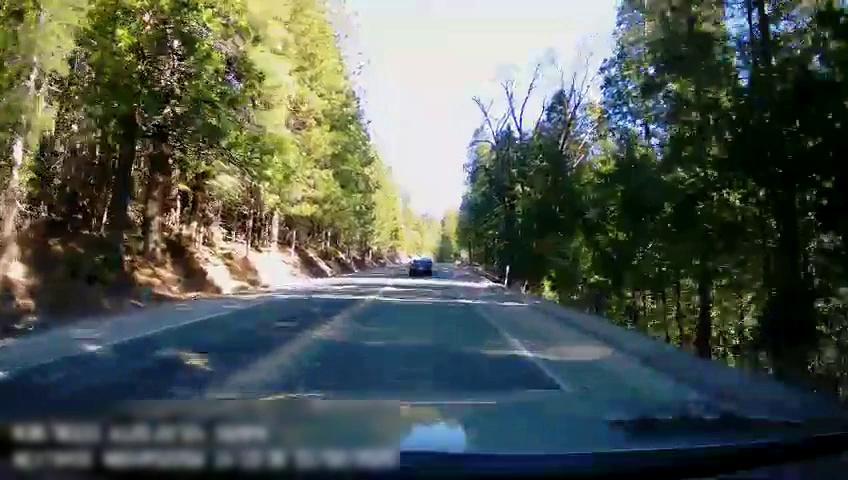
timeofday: Day
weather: Sunny
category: Drivable Space
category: Vehicles | Car
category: Lanes | Opposite Lane
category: Lanes | Current Lane
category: Lanes | Opposite Lane
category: Lanes | Current Lane